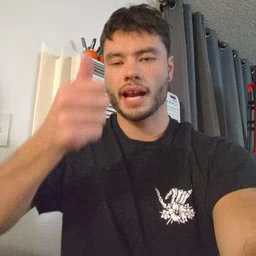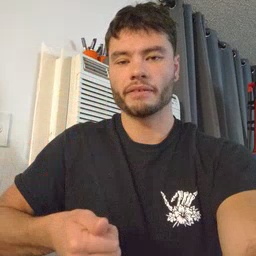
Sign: every